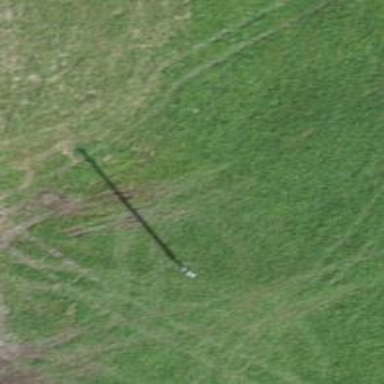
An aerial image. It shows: Minor power line.